Question: <URL>
The above CSV is just a small snippet of the data, there are lots of data entries.
A simple transpose will not work
I need to get into the following format:

I have tried some methods with pandas and transpose but cannot figure it out. The CSV could be potentially thousands of lines long
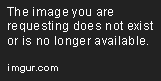
Answer: You read the data by using pandas, and try the following code
'''
df = pd.read_csv('name_file.csv')
(df.assign(idx=df.groupby('Entry').cumcount()).melt(['Entry', 'idx'])
.pivot(index=['idx', 'variable'], columns='Entry', values='value')
.droplevel('idx').rename_axis(index=None, columns=None)
)
'''